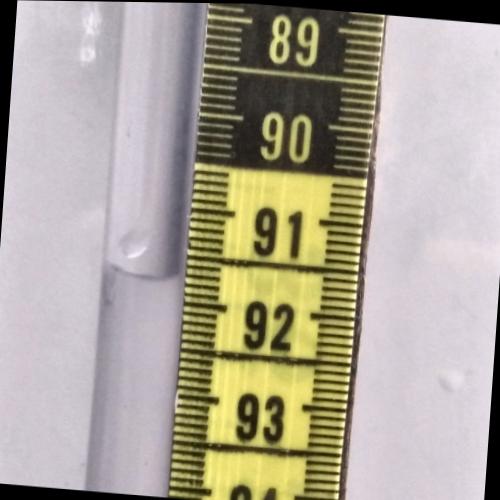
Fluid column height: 91.7 cm